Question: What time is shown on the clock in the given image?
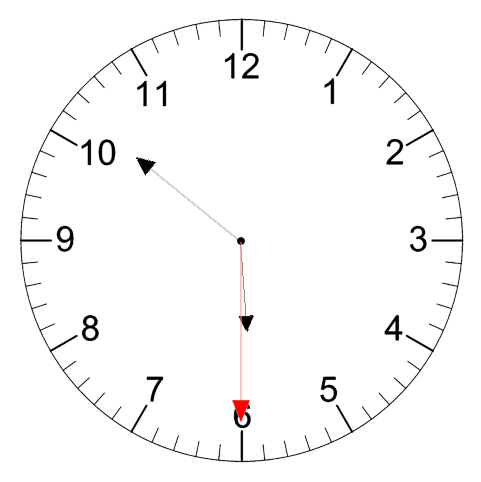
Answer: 05:51:30